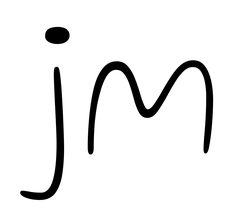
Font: Gluten_Thin